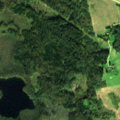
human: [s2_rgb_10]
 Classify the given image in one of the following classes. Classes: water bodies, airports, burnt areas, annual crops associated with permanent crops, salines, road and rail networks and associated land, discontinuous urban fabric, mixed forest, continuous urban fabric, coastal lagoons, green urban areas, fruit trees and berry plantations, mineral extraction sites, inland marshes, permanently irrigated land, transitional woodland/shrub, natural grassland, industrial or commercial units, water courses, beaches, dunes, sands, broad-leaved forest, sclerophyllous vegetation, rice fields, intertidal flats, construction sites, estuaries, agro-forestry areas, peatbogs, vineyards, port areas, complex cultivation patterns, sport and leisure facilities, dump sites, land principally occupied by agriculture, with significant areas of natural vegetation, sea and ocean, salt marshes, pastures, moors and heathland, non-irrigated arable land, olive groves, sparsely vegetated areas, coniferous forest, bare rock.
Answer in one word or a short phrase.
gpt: non-irrigated arable land, land principally occupied by agriculture, with significant areas of natural vegetation, mixed forest, peatbogs